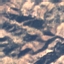
Land use / land cover: HerbaceousVegetation